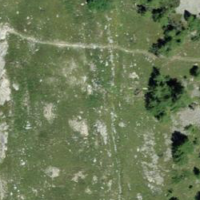
EUNIS habitat code: 23
Species observed at this site:
Brachyta interrogationis